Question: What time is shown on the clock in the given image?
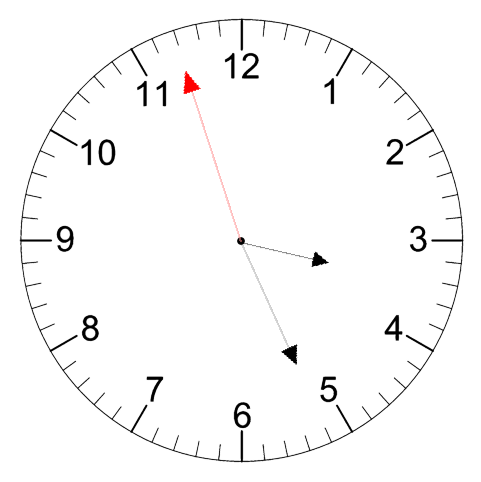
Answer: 03:25:57